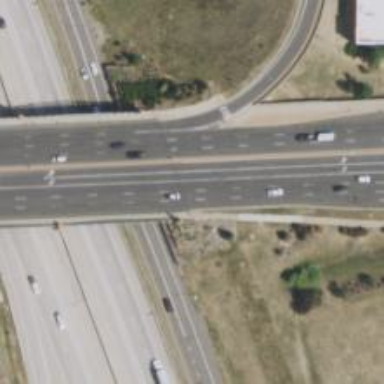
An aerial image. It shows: Primary highway bridge with asphalt surface.